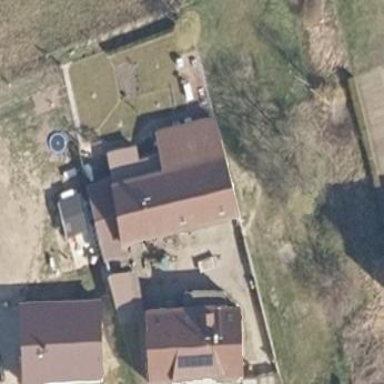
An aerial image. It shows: Barn with gabled roof made of roof tiles.